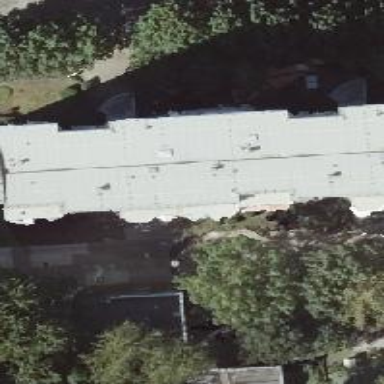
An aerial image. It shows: Building with apartments and flat roof.